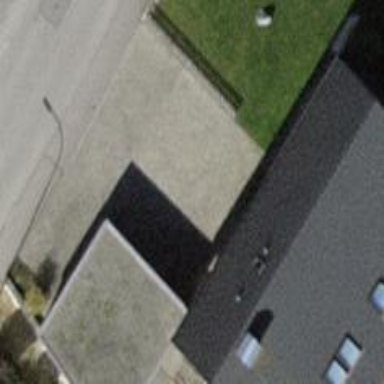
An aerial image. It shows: Garage.